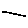
Label: line